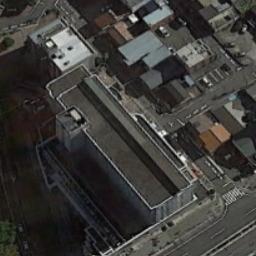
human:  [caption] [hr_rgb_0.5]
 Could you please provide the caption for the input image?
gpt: In a business district there are many tall buildings of different shapes and several roads with many cars .

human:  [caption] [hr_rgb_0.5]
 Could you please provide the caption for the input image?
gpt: A commercial area has lots of buildings of different heights and shapes .

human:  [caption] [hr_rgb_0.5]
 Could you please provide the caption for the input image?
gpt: The buildings are very dense, There are many houses .

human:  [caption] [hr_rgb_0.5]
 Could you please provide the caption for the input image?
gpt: The commercial area is near the road .

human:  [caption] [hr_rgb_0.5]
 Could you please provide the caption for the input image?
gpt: A black building at the corner on a commercial area .